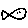
Label: fish